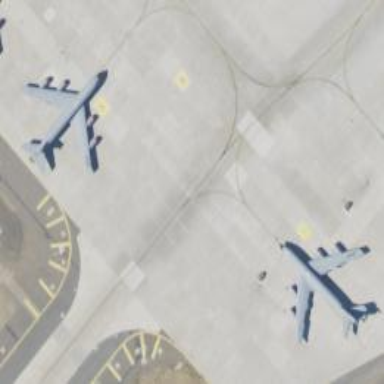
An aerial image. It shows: View of taxiway at the airport.